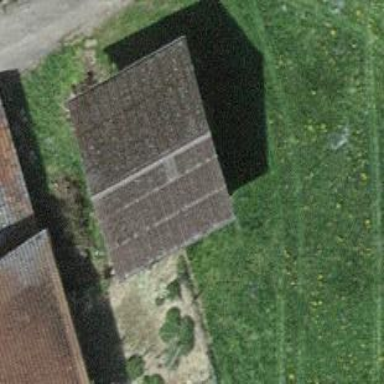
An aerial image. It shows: Shed.